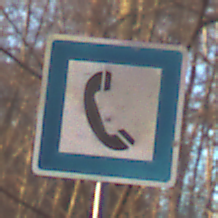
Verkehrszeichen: Fernsprecher
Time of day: SunriseSunset
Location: Outdoor (Nature)
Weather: Clear
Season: Autumn
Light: Natural